Question: I have an excel sheet consist with 3 columns: Price, Category1, Category2.
Category1 is a select-drop down using data validation list from predefined name (from another sheet).
Category2 is also a drop down list from defined names but with dependency of Category1 using the INDIRECT function.
I would like to create cells with data of a the total amount (Sum Prices) for Category1 and Category2.
For Example:

So I would get the sum: A 350, B 400, A1 200 and so on...
Consolidate column Category1/Category2 did not work for me (got a message: no data was consolidate), Pivote table wizard also did not work (got a pivot table with all data messed up)
Any Ideas?
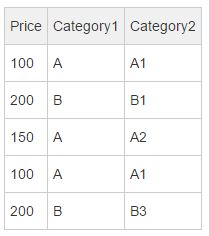
Answer: A simple pivot table should give the correct numbers, even if they aren't the numbers you want:
<URL>